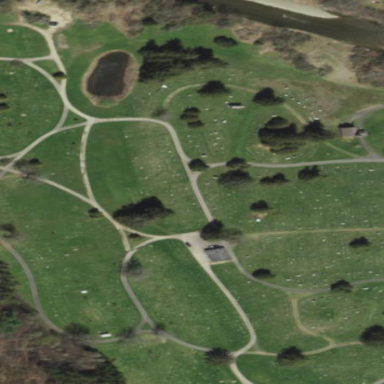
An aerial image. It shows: Cemetery.